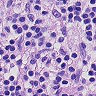
Metastatic tissue present: no